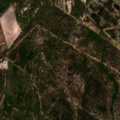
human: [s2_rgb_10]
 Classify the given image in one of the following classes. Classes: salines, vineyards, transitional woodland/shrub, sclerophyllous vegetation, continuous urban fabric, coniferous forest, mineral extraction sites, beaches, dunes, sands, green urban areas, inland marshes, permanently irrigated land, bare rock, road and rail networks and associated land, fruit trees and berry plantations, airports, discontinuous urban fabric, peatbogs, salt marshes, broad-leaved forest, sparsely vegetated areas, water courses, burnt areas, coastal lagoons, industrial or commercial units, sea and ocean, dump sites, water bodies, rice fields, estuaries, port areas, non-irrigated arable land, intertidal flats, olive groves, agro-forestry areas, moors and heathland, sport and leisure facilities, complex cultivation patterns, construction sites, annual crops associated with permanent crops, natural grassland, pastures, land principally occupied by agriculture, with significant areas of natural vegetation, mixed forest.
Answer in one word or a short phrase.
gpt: continuous urban fabric